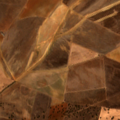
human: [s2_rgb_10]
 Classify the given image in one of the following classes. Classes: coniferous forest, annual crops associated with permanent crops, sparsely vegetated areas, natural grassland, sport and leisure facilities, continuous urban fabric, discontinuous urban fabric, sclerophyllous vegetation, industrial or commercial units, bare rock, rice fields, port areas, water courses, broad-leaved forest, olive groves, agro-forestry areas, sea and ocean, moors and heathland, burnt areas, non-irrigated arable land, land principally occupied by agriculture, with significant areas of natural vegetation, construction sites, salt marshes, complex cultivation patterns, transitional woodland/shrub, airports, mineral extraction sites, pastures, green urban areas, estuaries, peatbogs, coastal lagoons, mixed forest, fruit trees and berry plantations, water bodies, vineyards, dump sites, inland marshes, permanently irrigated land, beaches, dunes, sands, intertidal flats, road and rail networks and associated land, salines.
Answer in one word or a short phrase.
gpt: non-irrigated arable land, permanently irrigated land, olive groves, agro-forestry areas